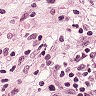
Metastatic tissue present: yes